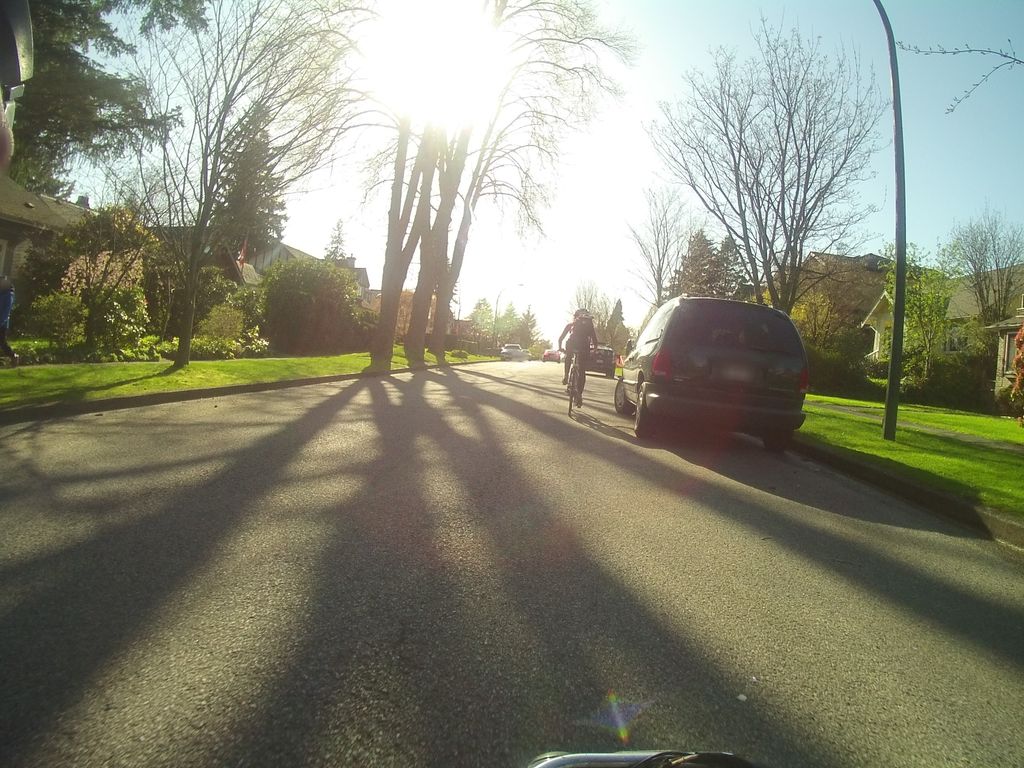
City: vancouver